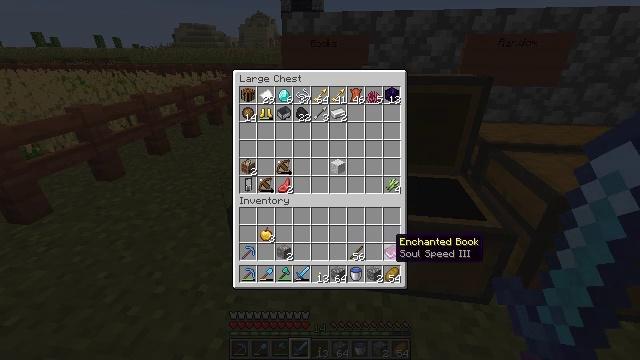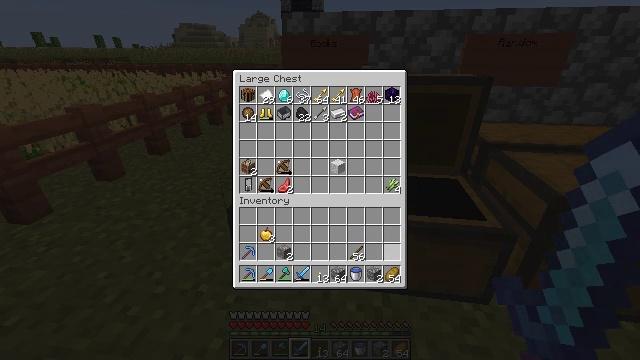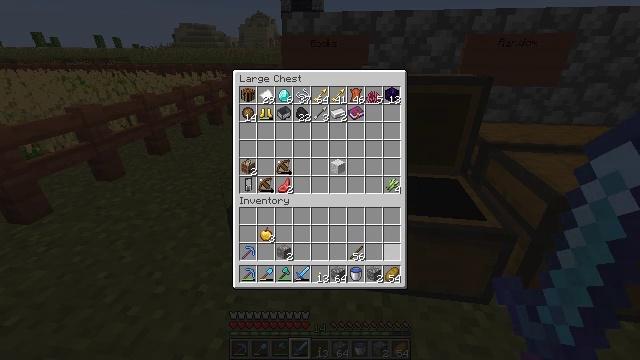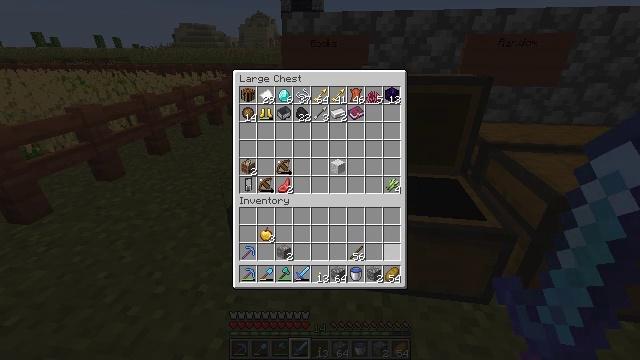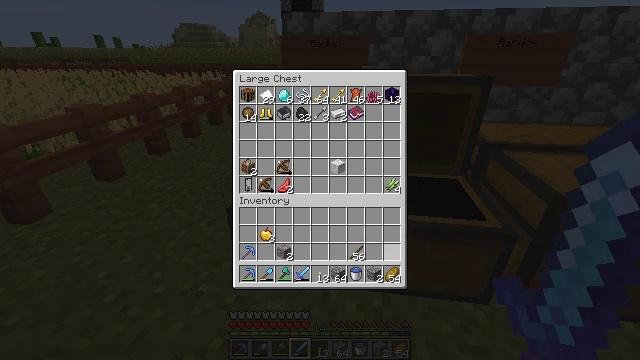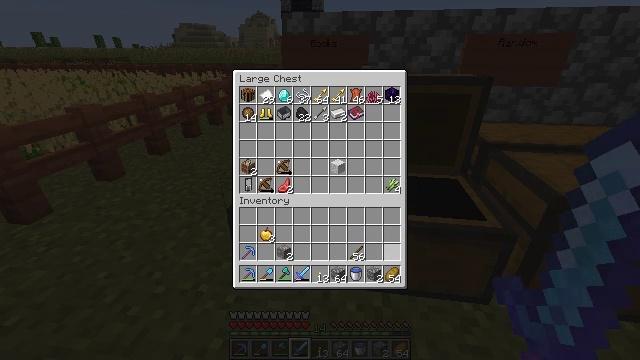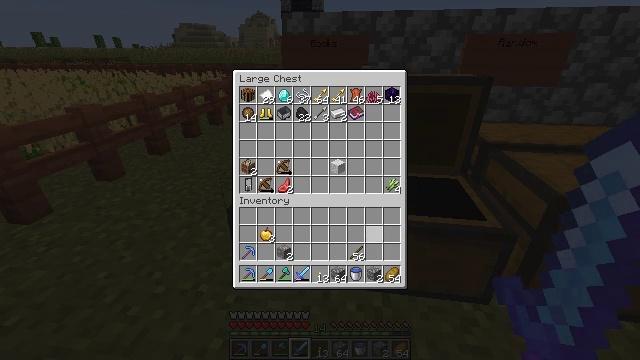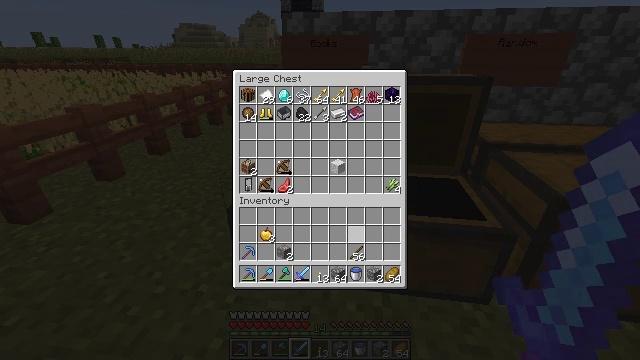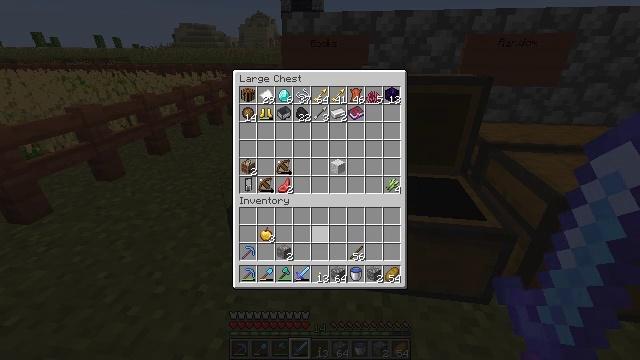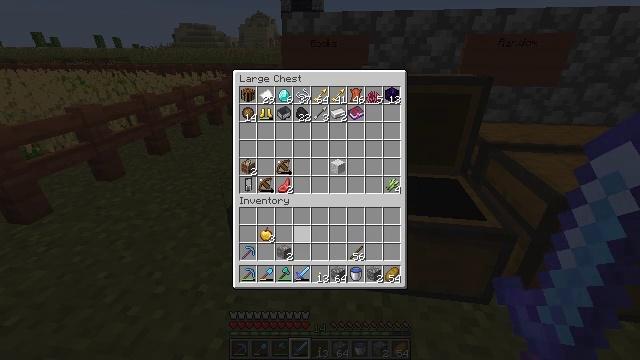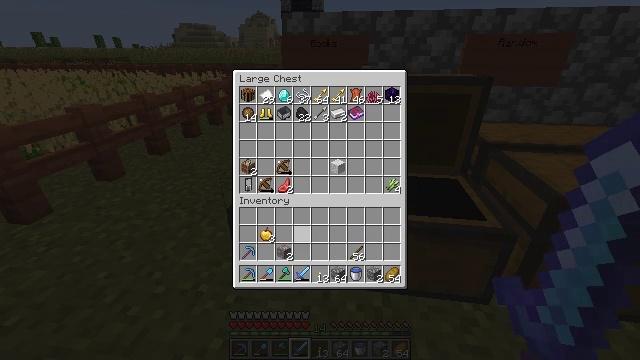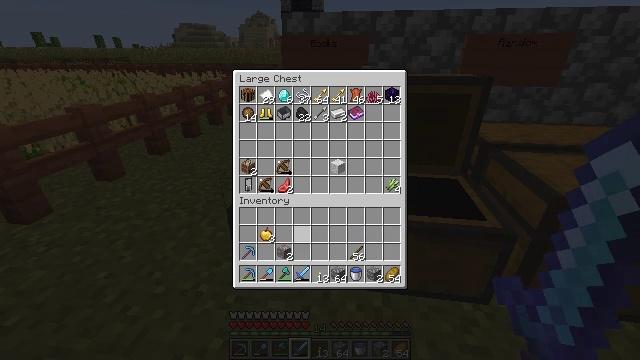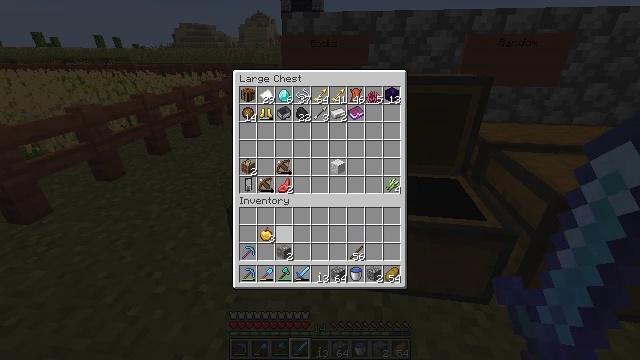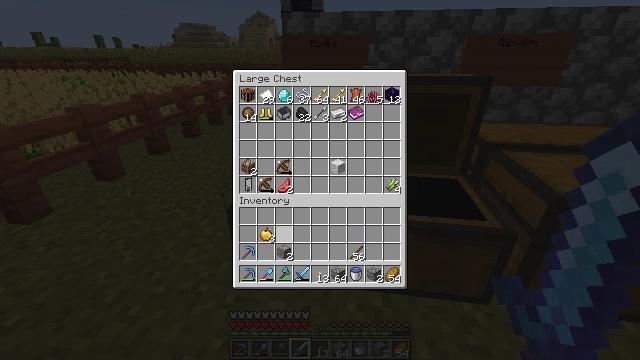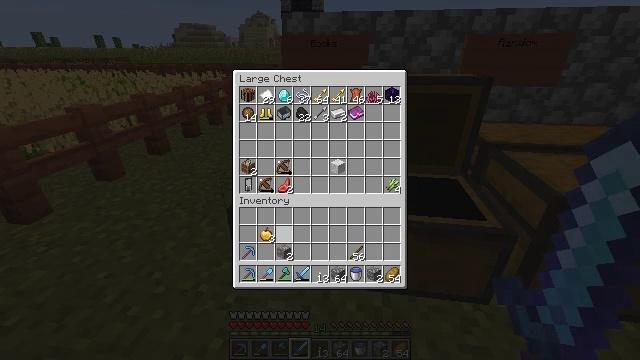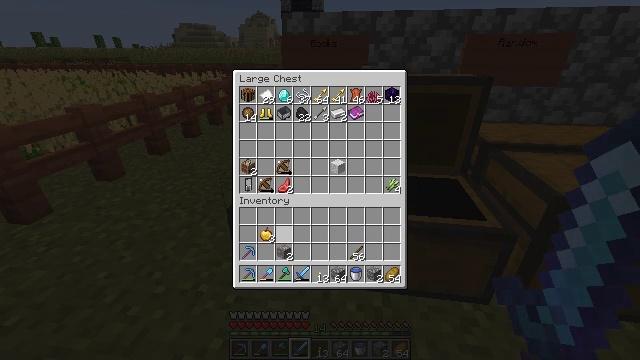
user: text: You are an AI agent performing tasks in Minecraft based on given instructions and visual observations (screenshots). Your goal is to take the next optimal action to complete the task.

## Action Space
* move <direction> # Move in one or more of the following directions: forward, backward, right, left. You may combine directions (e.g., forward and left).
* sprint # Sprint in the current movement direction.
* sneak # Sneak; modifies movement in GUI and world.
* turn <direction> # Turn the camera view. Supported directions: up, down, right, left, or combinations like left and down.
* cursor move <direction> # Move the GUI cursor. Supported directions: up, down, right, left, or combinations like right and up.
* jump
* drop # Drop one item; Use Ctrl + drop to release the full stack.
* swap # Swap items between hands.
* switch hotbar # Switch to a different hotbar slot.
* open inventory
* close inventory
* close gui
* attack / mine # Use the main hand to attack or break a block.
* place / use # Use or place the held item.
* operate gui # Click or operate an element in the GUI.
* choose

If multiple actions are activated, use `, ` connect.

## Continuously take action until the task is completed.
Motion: motion action
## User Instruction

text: Use the crafting table to craft a brewing stand.
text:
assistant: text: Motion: sneak, operate gui
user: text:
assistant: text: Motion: sneak, operate gui
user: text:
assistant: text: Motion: sneak, operate gui
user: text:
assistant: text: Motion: sneak
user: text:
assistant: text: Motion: sneak
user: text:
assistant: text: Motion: sneak, cursor move left and up
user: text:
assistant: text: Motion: sneak, cursor move left and up
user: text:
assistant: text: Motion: sneak, cursor move left
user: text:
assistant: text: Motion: sneak, cursor move left
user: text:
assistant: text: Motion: sneak
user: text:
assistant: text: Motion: sneak
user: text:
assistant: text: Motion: sneak
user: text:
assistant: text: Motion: sneak
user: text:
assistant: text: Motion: sneak
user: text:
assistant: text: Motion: sneak
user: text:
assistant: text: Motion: sneak
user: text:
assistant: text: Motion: sneak
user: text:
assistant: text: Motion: sneak
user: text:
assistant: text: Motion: sneak
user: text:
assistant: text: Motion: sneak
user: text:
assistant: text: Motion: sneak
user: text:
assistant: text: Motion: sneak
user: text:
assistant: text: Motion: sneak
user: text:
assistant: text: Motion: sneak
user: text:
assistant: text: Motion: sneak
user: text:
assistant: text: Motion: sneak
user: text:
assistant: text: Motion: sneak
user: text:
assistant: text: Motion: sneak
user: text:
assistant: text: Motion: sneak
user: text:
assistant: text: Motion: sneak